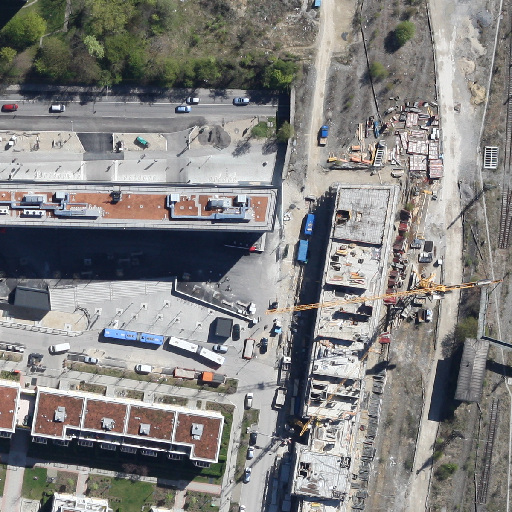
Referring expression: impervious surface